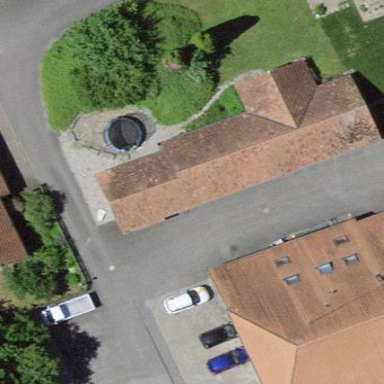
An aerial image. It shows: Garage.